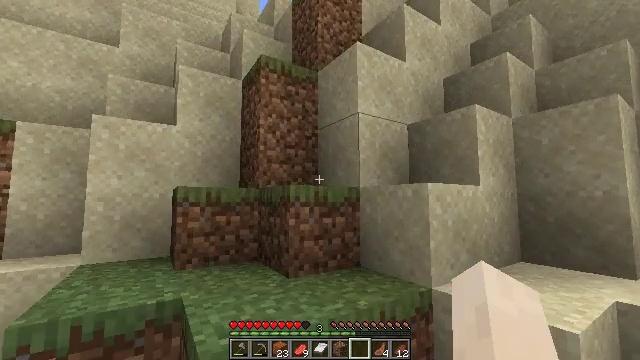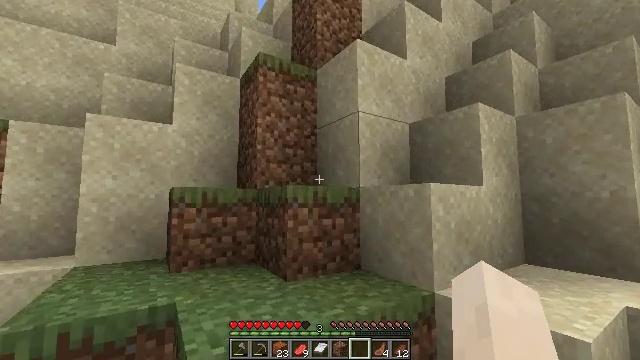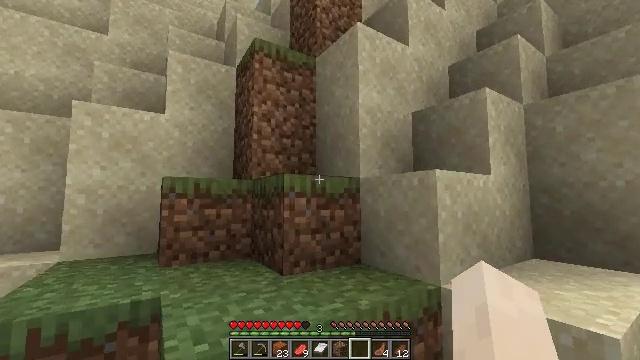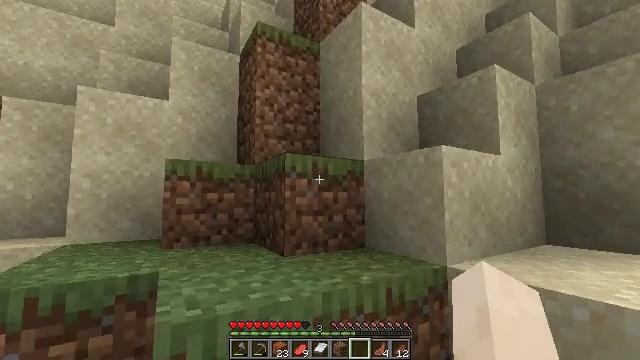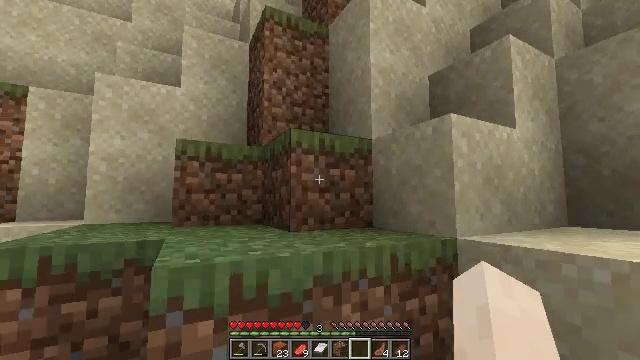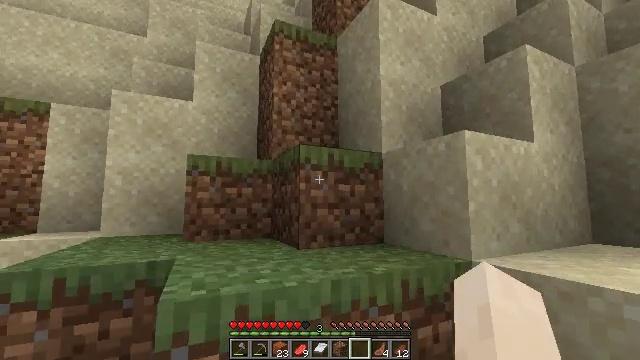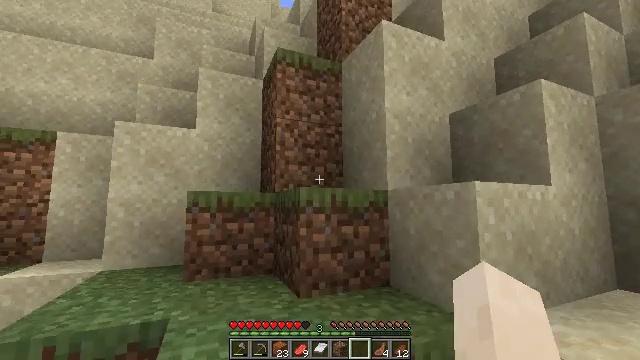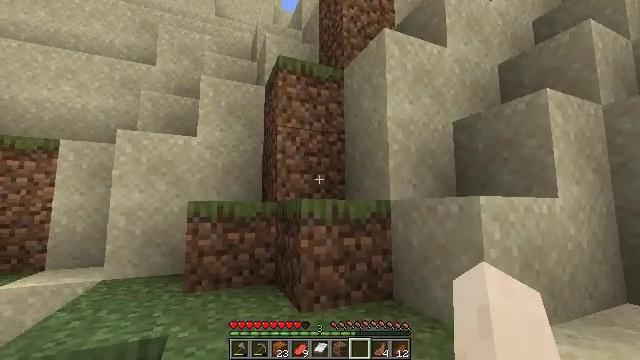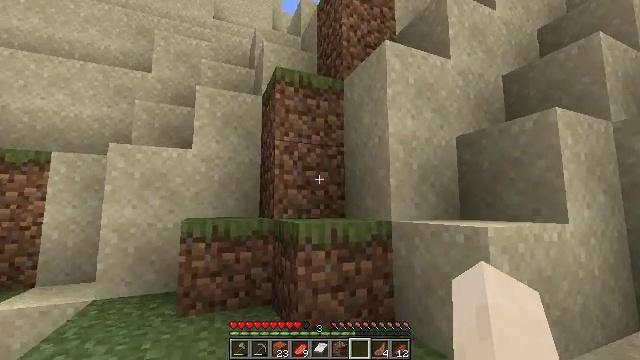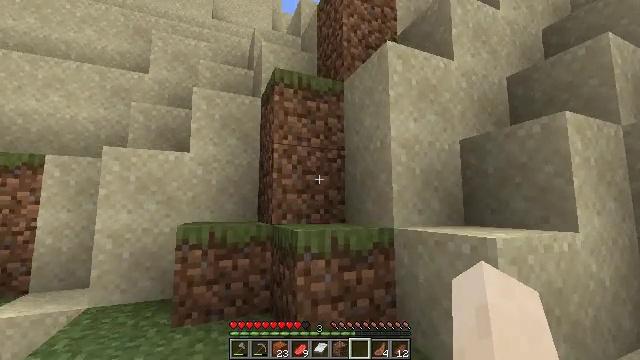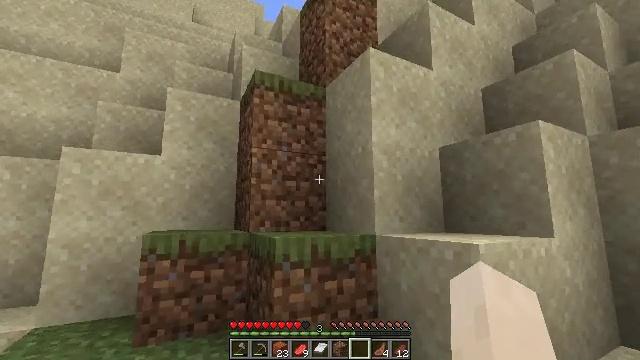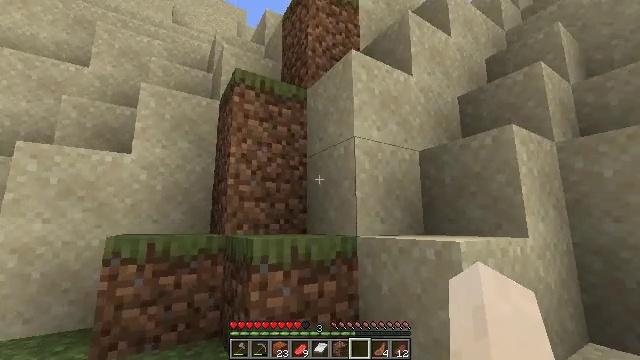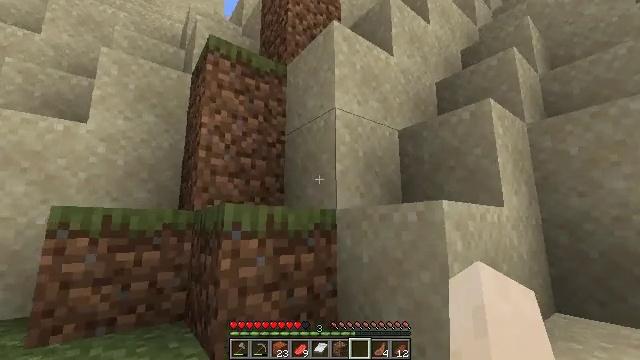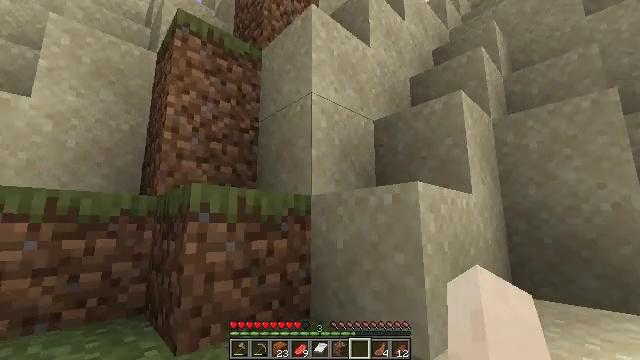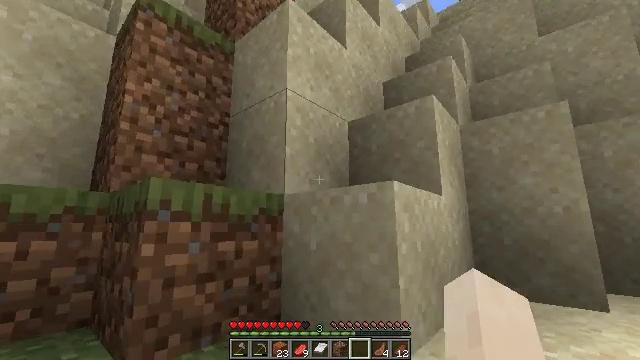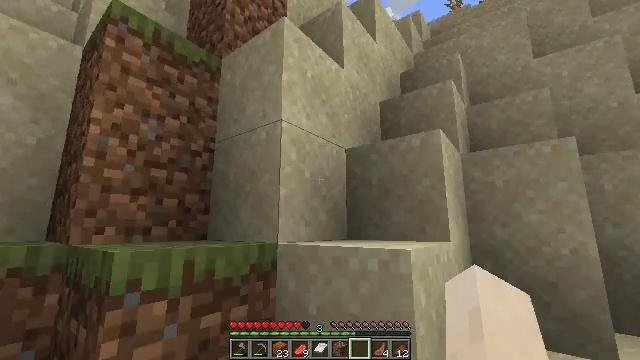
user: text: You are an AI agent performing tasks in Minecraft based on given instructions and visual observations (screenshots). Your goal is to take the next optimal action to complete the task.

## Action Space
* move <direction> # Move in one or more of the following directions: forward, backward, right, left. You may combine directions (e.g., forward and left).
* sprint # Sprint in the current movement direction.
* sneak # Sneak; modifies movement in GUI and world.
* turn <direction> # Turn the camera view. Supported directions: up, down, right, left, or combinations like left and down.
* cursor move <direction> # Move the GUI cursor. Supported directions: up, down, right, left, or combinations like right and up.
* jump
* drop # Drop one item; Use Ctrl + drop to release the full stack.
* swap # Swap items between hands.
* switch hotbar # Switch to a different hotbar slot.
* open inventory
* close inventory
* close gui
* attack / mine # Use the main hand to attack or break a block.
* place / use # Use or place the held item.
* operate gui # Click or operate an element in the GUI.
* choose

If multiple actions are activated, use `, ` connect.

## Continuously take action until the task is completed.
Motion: motion action
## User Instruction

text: Mine the dead bush in the desert.
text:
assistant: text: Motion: move forward, jump
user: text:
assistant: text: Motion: move forward, jump
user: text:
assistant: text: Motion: move forward, turn left, jump
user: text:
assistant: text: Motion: move forward, turn left, jump
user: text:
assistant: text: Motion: move forward, turn left, jump
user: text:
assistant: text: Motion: move forward and move left, turn left, jump
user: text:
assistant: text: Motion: move forward and move left, jump
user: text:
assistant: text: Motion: move forward and move left, jump
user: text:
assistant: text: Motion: move forward, jump
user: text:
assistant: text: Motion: move forward, turn right and up, jump
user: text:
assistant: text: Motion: move forward, turn right and up, jump
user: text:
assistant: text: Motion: move forward, turn right, jump
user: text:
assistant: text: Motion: move forward, turn right, jump
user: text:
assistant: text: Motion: move forward and move left, turn right, jump
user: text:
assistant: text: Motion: move forward and move left, turn right, jump
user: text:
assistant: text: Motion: move forward and move left, turn right
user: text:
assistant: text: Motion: move forward and move left, turn right
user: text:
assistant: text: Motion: move forward and move left, turn right
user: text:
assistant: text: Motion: move forward and move left, turn right
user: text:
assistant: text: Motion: move forward and move left
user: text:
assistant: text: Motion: move forward and move left
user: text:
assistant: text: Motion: move forward and move left, turn right
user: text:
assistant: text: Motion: move forward and move left, turn right
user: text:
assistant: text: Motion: move forward and move left, turn right
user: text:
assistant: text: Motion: move forward and move left, turn right and up
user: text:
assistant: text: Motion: move forward and move left, turn right and up
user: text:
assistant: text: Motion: move forward and move right, turn right and up
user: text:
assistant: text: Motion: move forward and move right
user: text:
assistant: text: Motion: move forward and move right
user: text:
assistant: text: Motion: move forward and move right, turn left and down